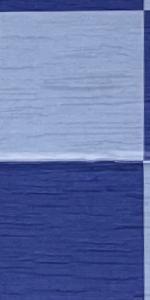
Label: Empty